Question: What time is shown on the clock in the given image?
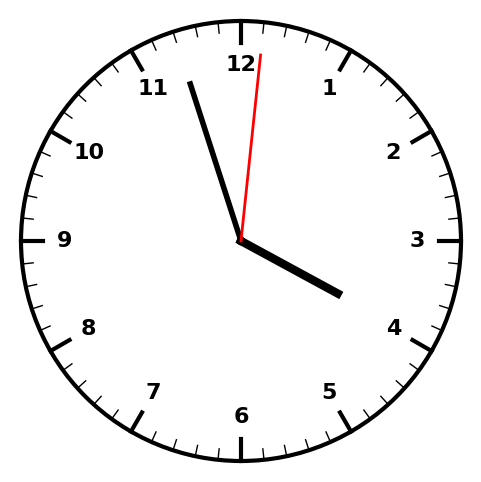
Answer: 03:57:01